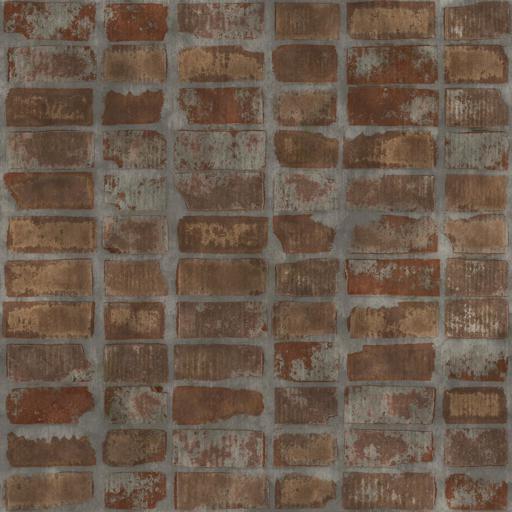
Tags: brick bricks mortar orange sloppy stone wall